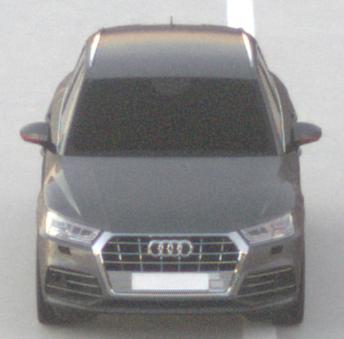
Make: Audi
Model: Q5 45 TFSI
Detailed model: Q5 (FY)
Model produced from: 2019/01
Model produced until: 2019/05
Doors: 5
Color: gray
Road condition: dry road
Daytime: sunrise or sunset
Contrast: low contrast